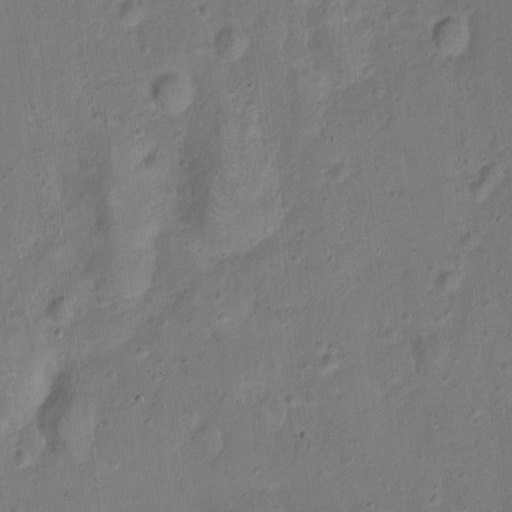
Classes present: Background